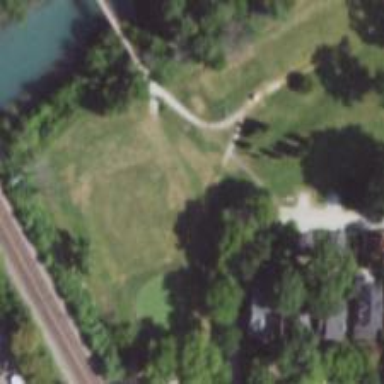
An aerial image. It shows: Path for both roads and golfers.